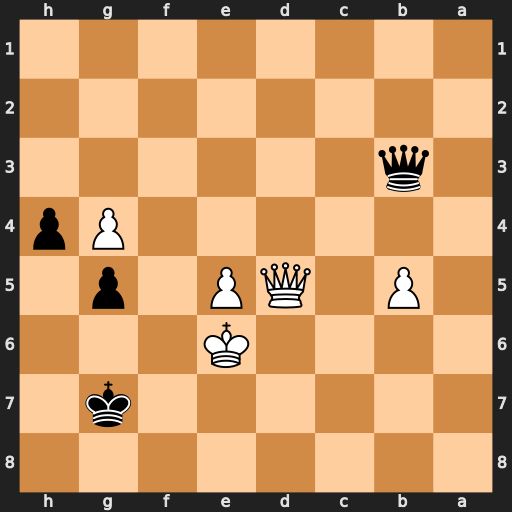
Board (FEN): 8/6k1/4K3/1P1QP1p1/6Pp/1q6/8/8
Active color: b
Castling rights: -
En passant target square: -
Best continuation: Qxd5+ Kxd5 h3 e6 h2